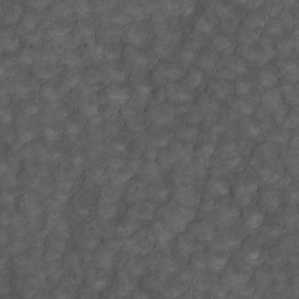
Label: non_frost